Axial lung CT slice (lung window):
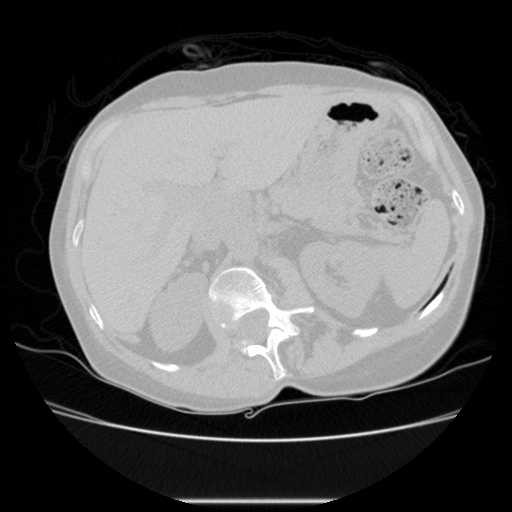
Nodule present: no